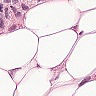
Metastatic tissue present: yes